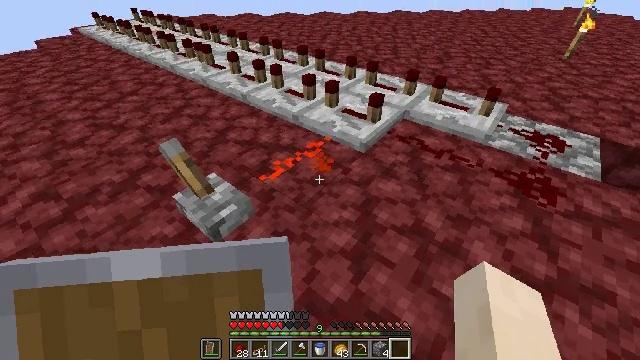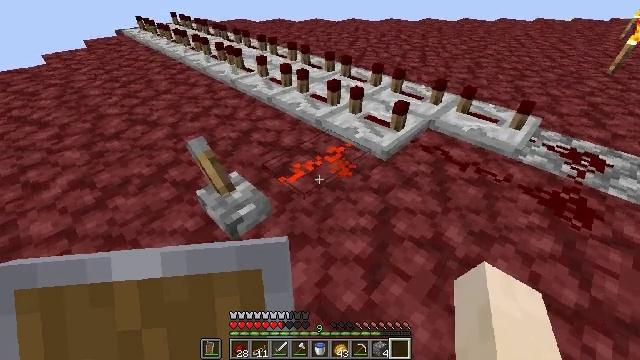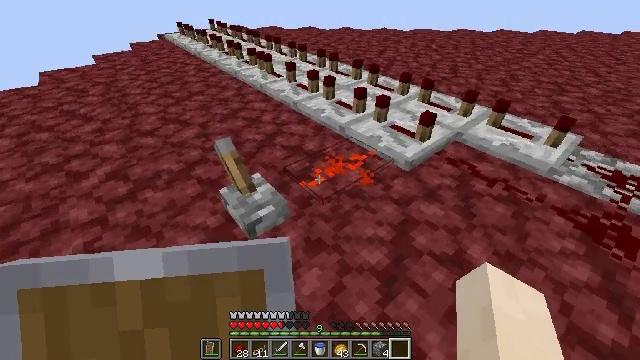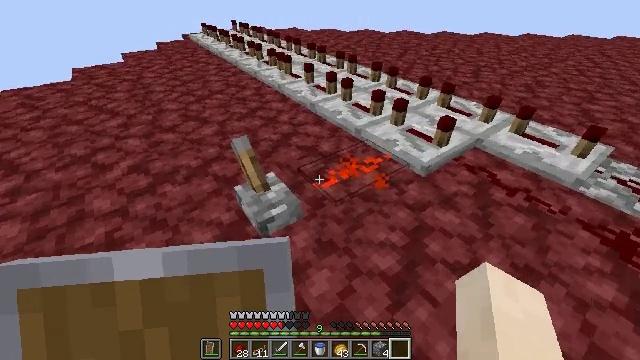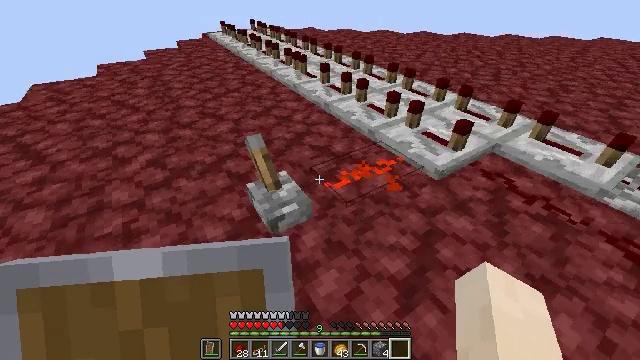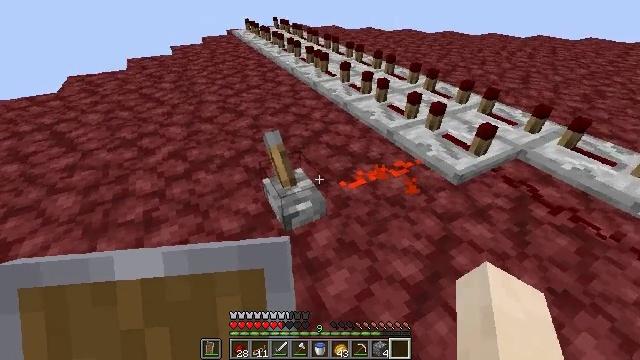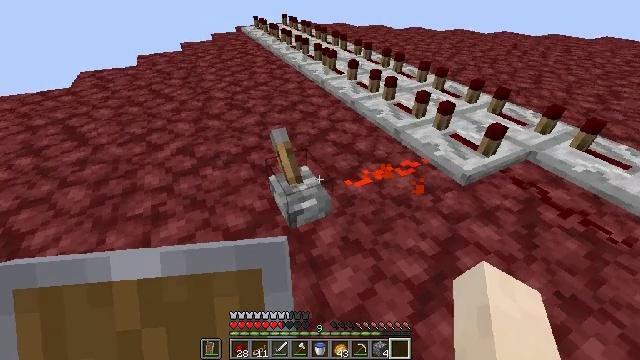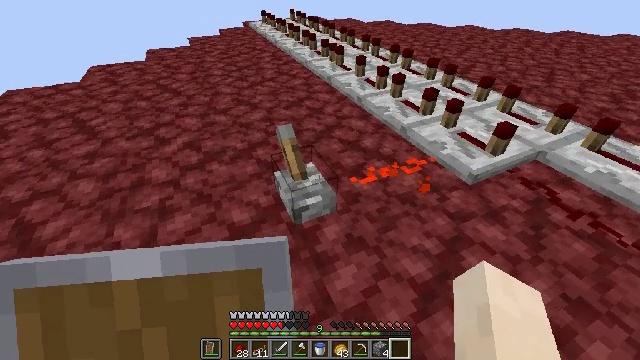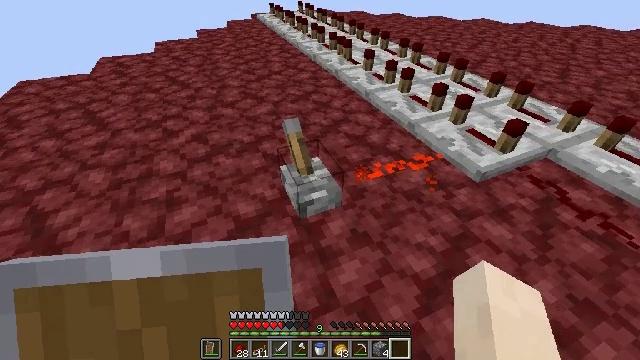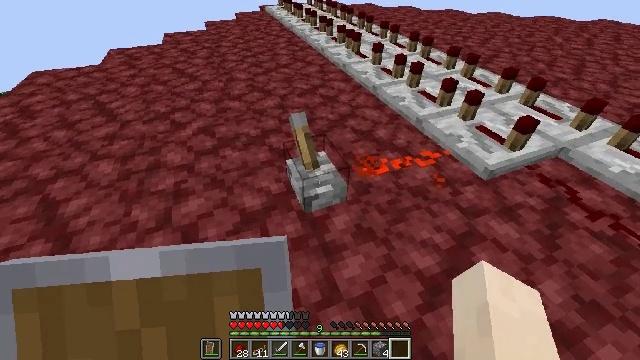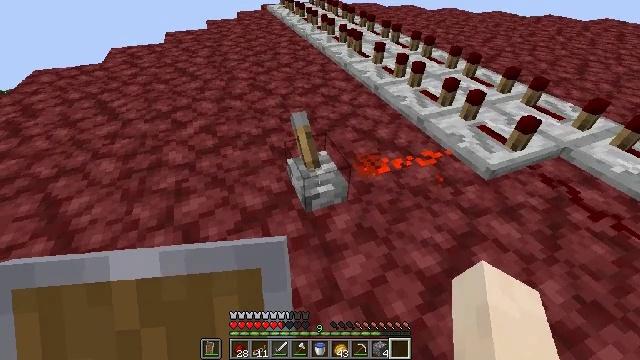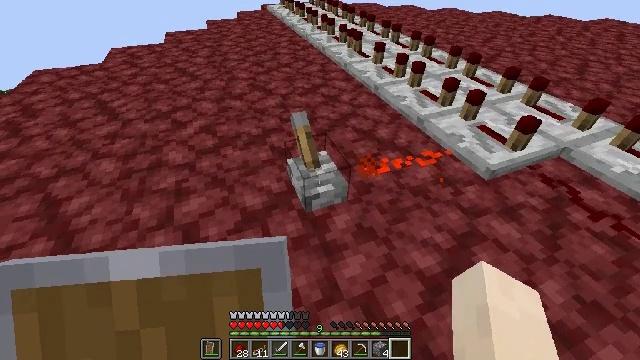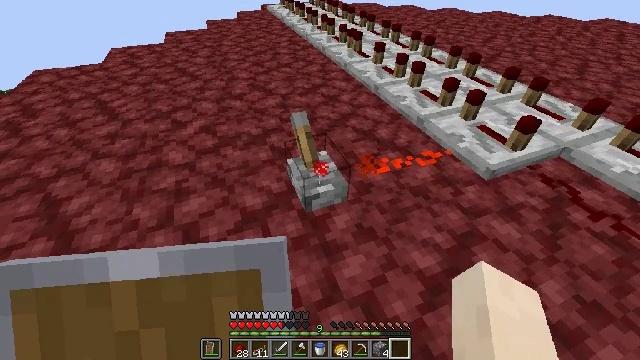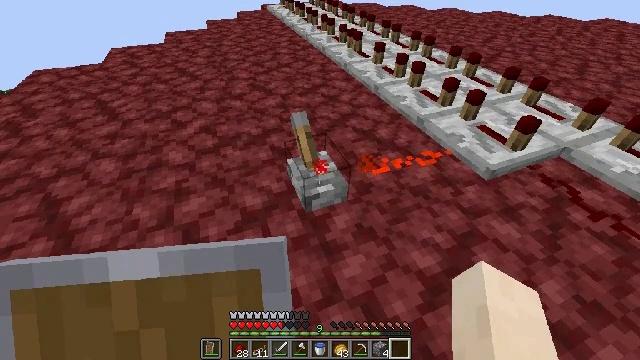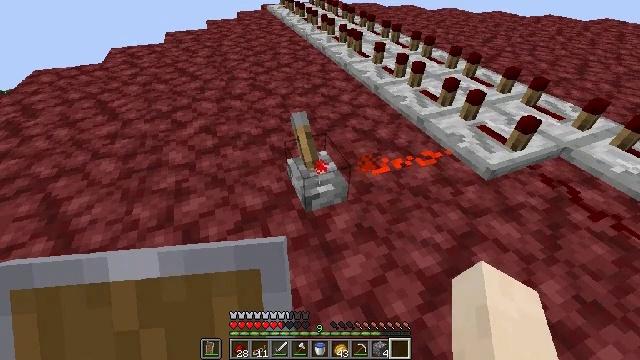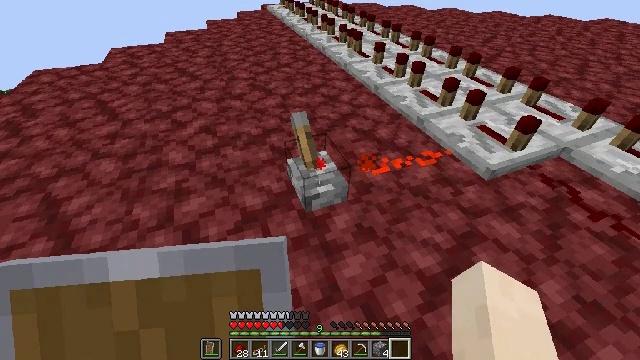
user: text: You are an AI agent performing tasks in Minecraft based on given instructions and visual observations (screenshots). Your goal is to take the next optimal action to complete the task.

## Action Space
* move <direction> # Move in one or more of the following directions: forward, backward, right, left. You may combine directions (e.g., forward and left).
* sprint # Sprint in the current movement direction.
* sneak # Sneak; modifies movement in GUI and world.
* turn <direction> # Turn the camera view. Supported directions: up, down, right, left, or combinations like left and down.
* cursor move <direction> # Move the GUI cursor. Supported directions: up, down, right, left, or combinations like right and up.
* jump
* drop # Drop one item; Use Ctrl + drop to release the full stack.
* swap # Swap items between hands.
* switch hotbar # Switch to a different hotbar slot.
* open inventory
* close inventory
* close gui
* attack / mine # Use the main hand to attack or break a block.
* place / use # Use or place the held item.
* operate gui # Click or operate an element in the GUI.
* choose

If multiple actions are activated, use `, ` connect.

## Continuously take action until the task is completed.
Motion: motion action
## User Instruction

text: Gather the lever into your inventory.
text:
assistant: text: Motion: turn left and up
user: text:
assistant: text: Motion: turn left and up
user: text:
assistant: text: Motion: turn left
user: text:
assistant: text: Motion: turn left
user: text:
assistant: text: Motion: turn left
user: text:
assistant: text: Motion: turn left
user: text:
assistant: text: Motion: turn left
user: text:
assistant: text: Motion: turn left and down
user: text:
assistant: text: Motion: turn left and down
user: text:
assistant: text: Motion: no_op
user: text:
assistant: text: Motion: no_op
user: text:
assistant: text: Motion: no_op
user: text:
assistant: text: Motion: no_op
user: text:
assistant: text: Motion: no_op
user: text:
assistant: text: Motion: no_op
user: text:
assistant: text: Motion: no_op
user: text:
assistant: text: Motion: no_op
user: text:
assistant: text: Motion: no_op
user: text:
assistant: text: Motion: no_op
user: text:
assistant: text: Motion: no_op
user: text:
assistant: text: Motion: no_op
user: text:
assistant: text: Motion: no_op
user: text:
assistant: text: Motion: no_op
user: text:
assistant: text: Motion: no_op
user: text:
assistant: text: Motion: no_op
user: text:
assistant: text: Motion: no_op
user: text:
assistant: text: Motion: no_op
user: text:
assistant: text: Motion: no_op
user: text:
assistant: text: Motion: no_op
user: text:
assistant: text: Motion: no_op